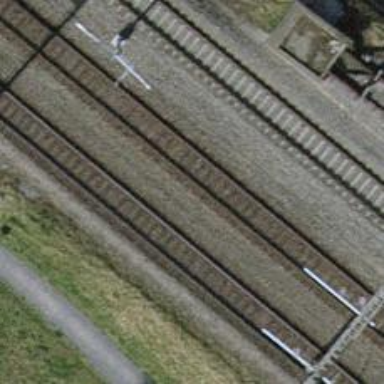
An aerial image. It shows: Railway track with contact lines for electrification.